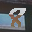
Label: 8